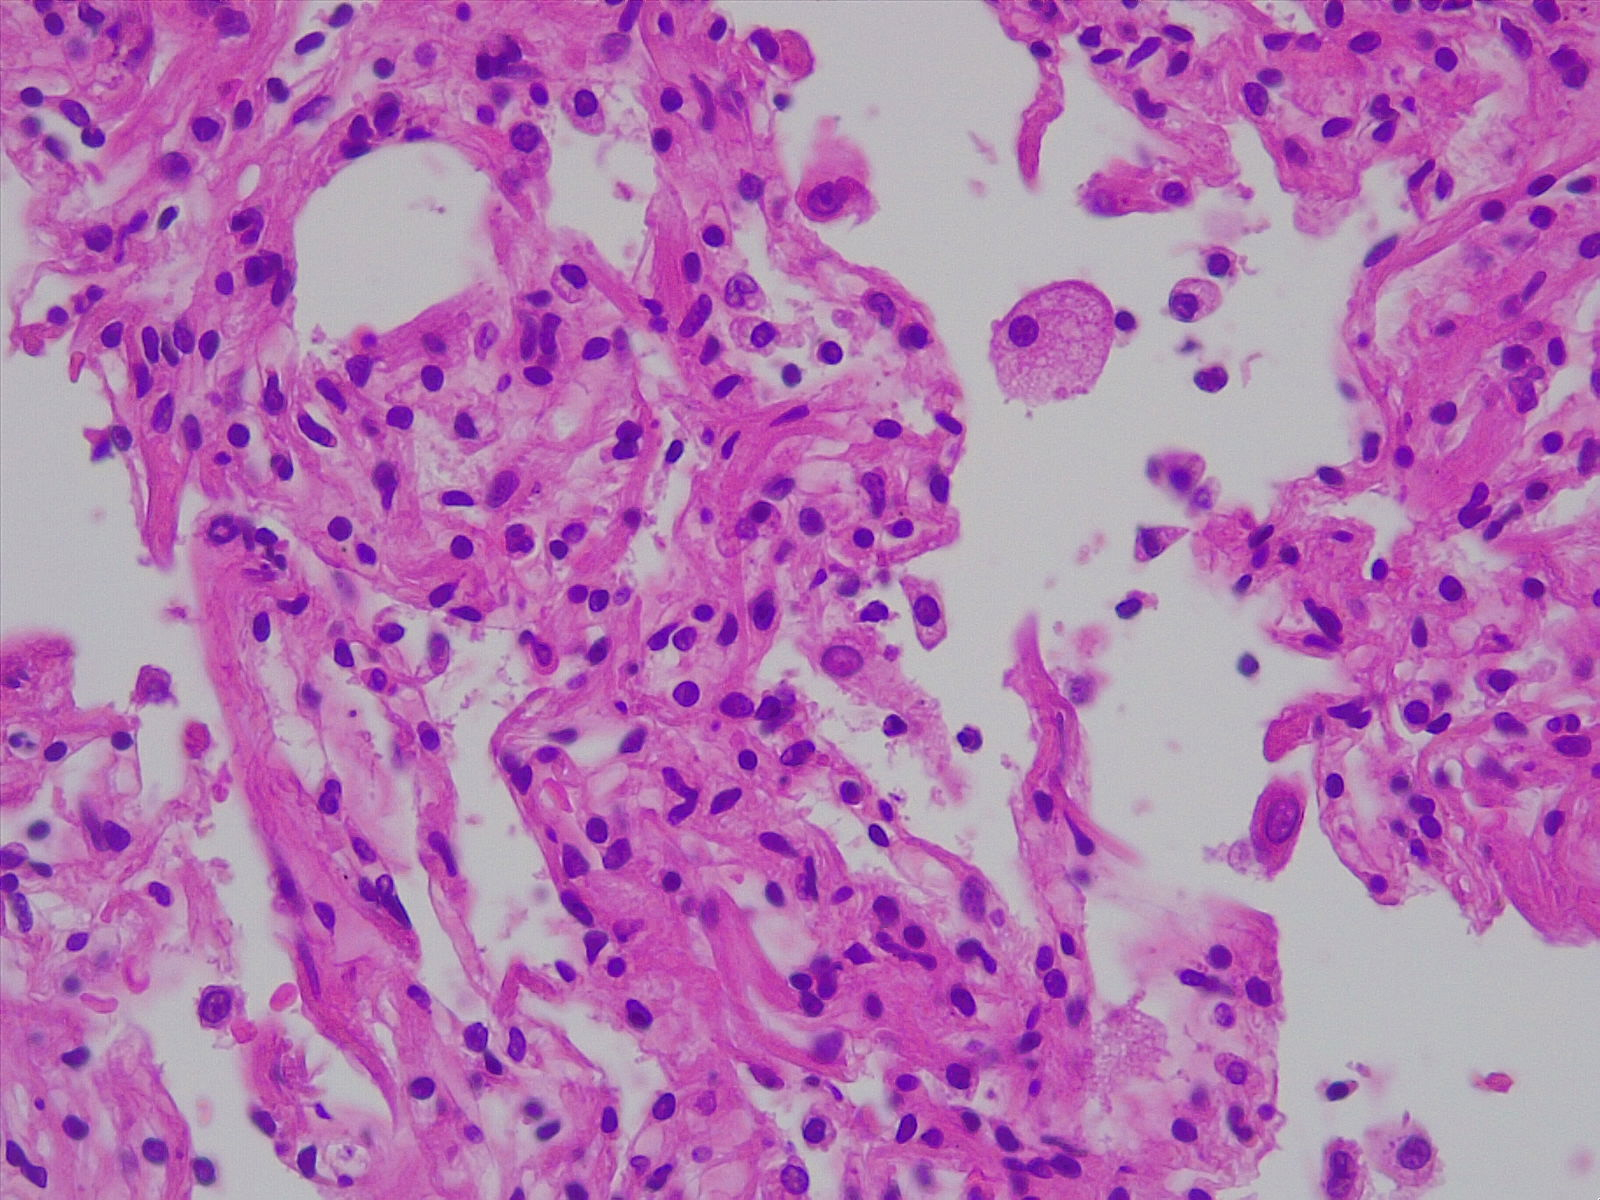
Label: normal lung tissue